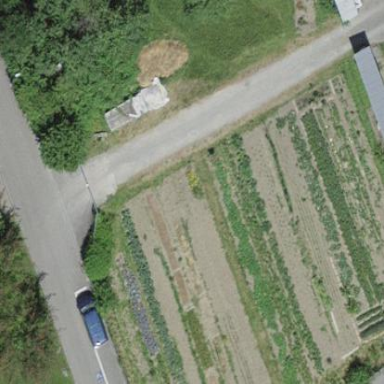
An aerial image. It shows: Garden that is leisure land.